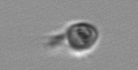
Label: Balanion